Interaction volume radius: 10 \u00c5
Interaction volume height: 10 \u00c5
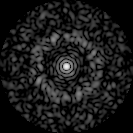
Disorder parameter: 0.8409